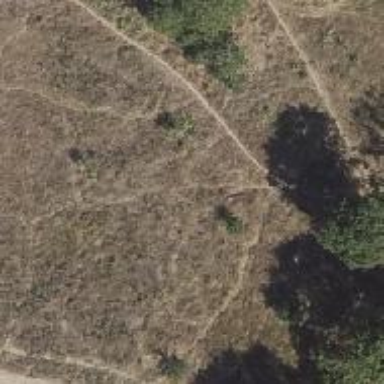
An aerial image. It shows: Dirt path.